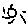
Label: sun